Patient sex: M
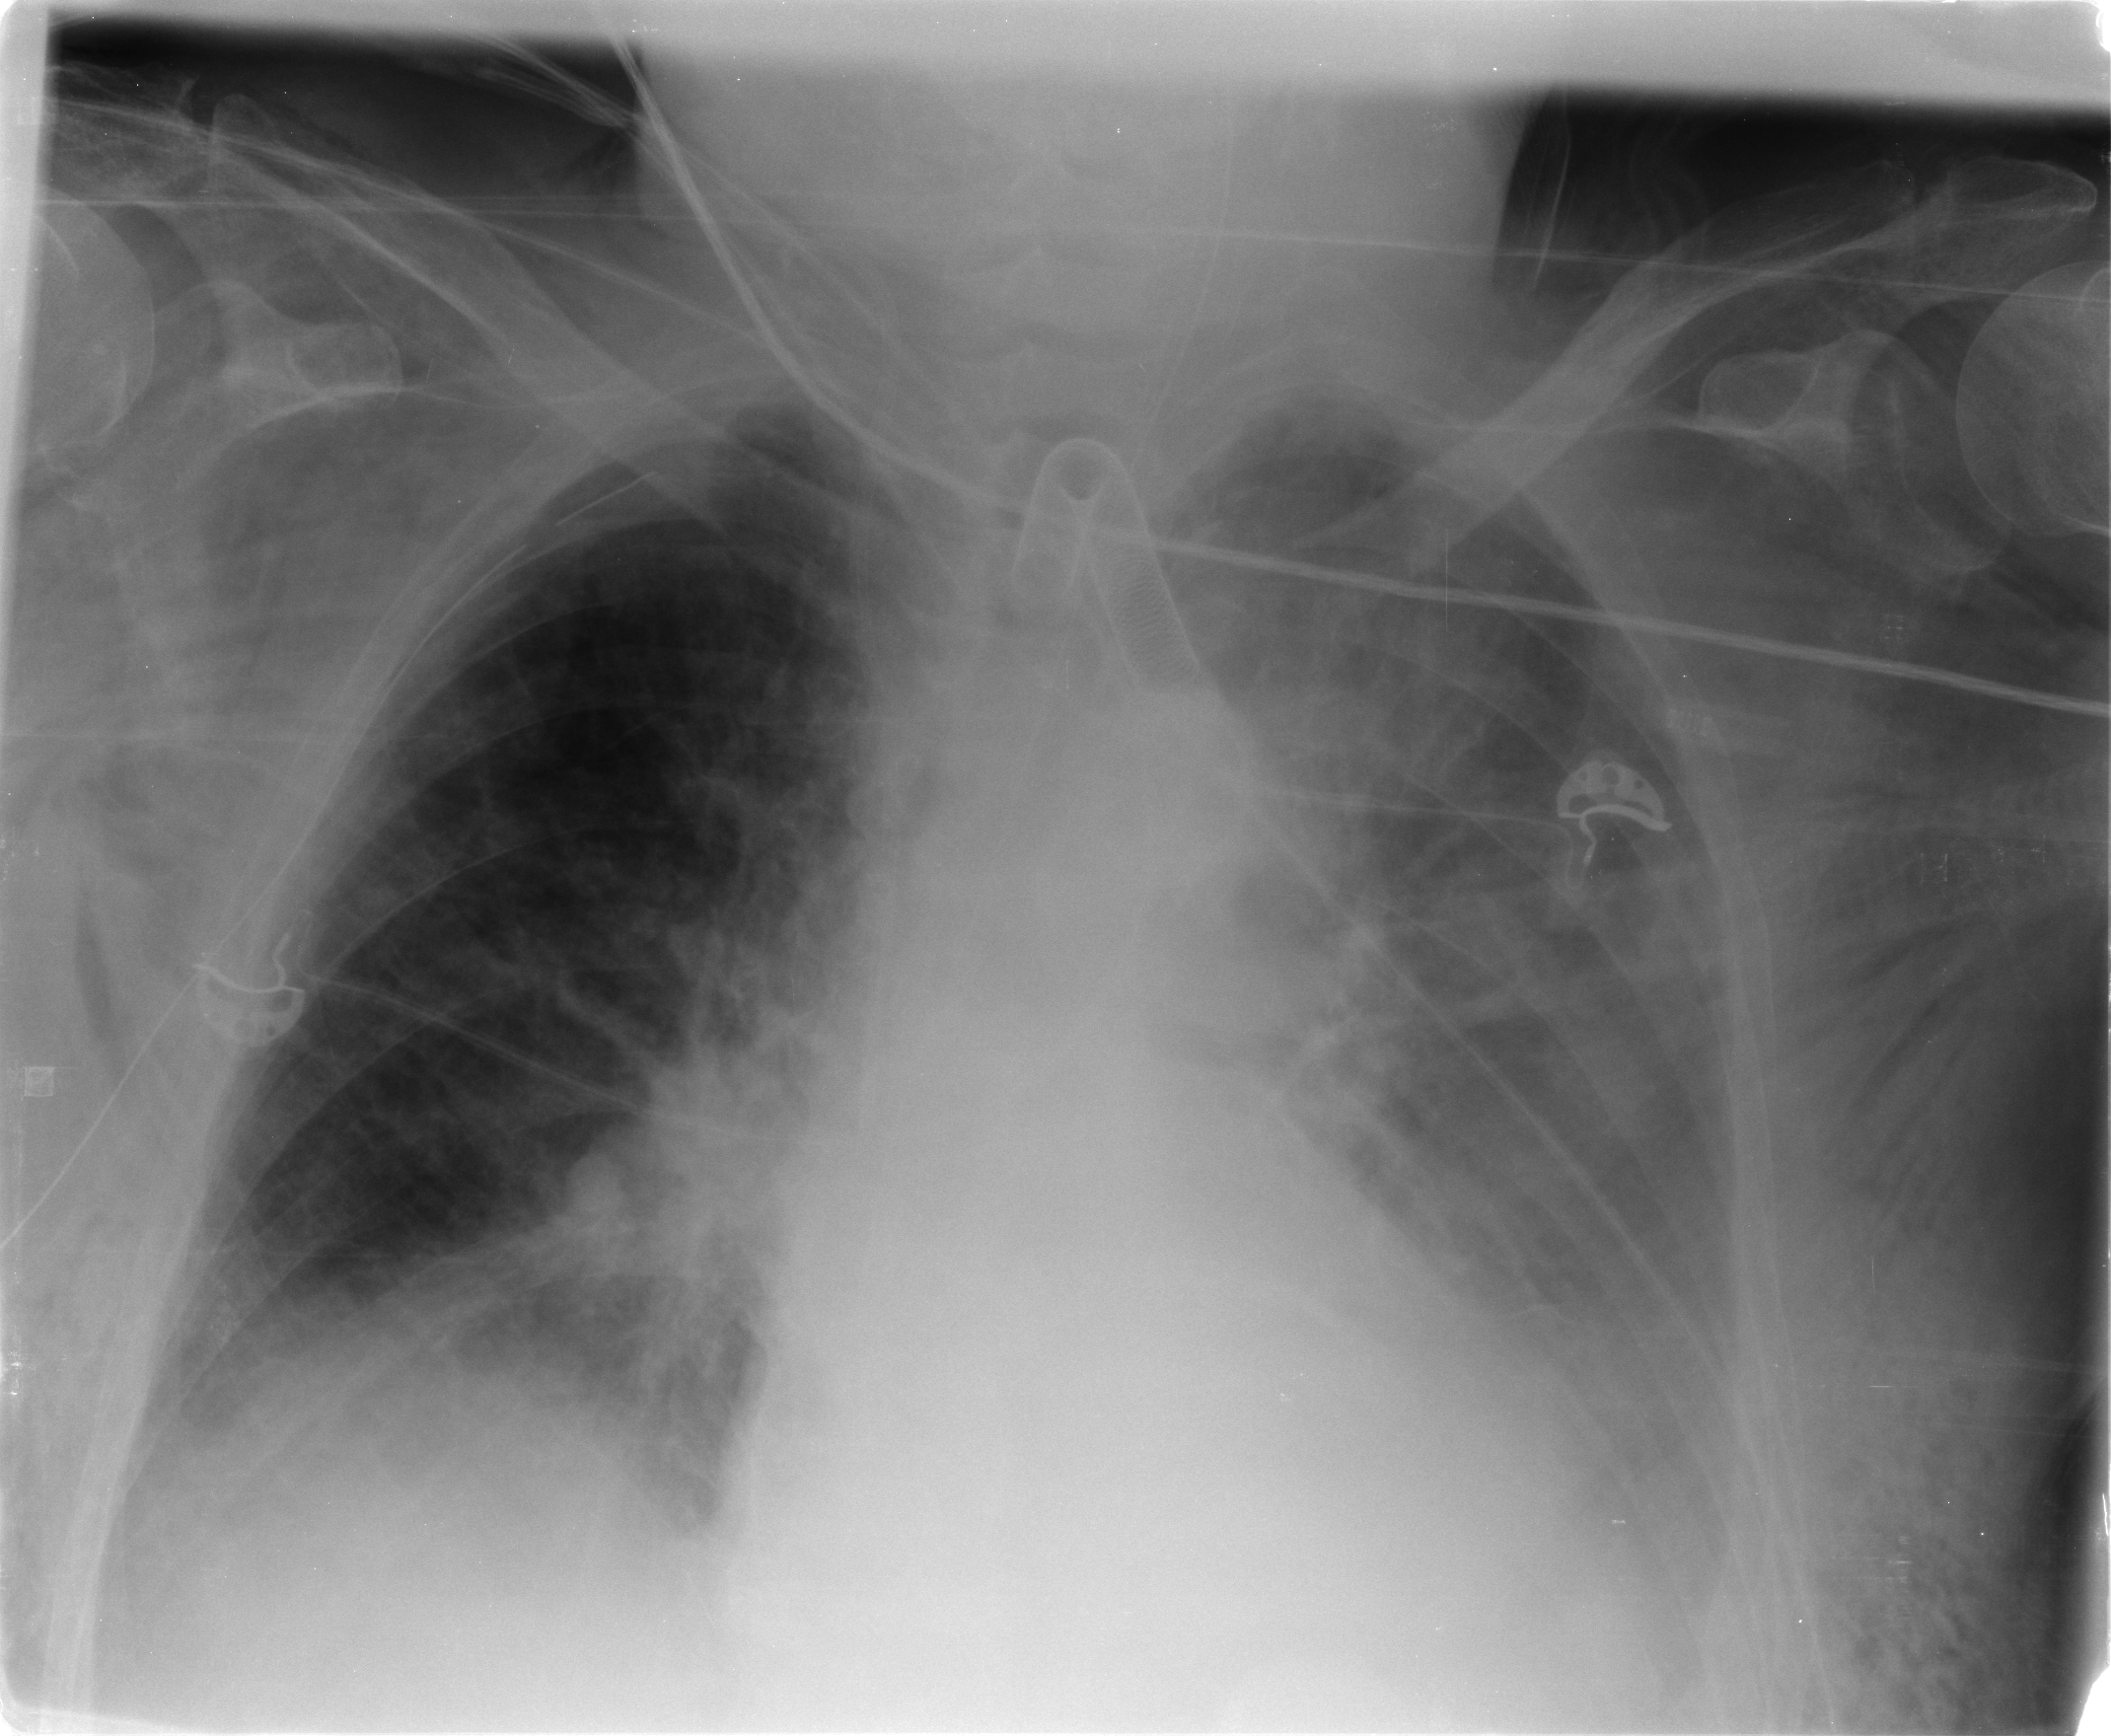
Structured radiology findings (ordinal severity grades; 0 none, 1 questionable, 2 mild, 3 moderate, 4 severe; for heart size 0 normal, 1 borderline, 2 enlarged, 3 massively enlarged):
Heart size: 2
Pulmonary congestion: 1
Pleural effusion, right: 2
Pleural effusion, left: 3
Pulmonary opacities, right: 2
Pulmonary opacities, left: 2
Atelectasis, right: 2
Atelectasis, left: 3